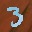
Label: 3